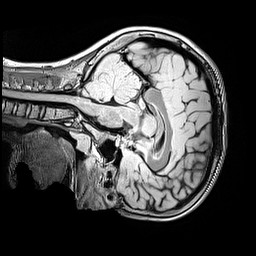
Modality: FLAIR
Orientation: sagittal
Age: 11
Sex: male
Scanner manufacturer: siemens
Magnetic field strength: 3 T
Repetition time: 5 s
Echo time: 0.388 s